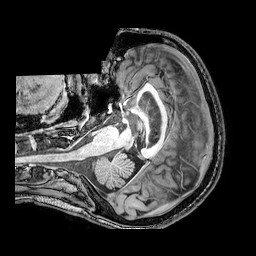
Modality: T1w
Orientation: axial
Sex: male
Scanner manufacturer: philips
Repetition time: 0.008167 s
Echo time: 0.00374 s